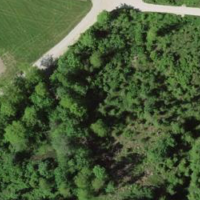
EUNIS habitat code: 43
Species observed at this site:
Prunus padus